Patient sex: M
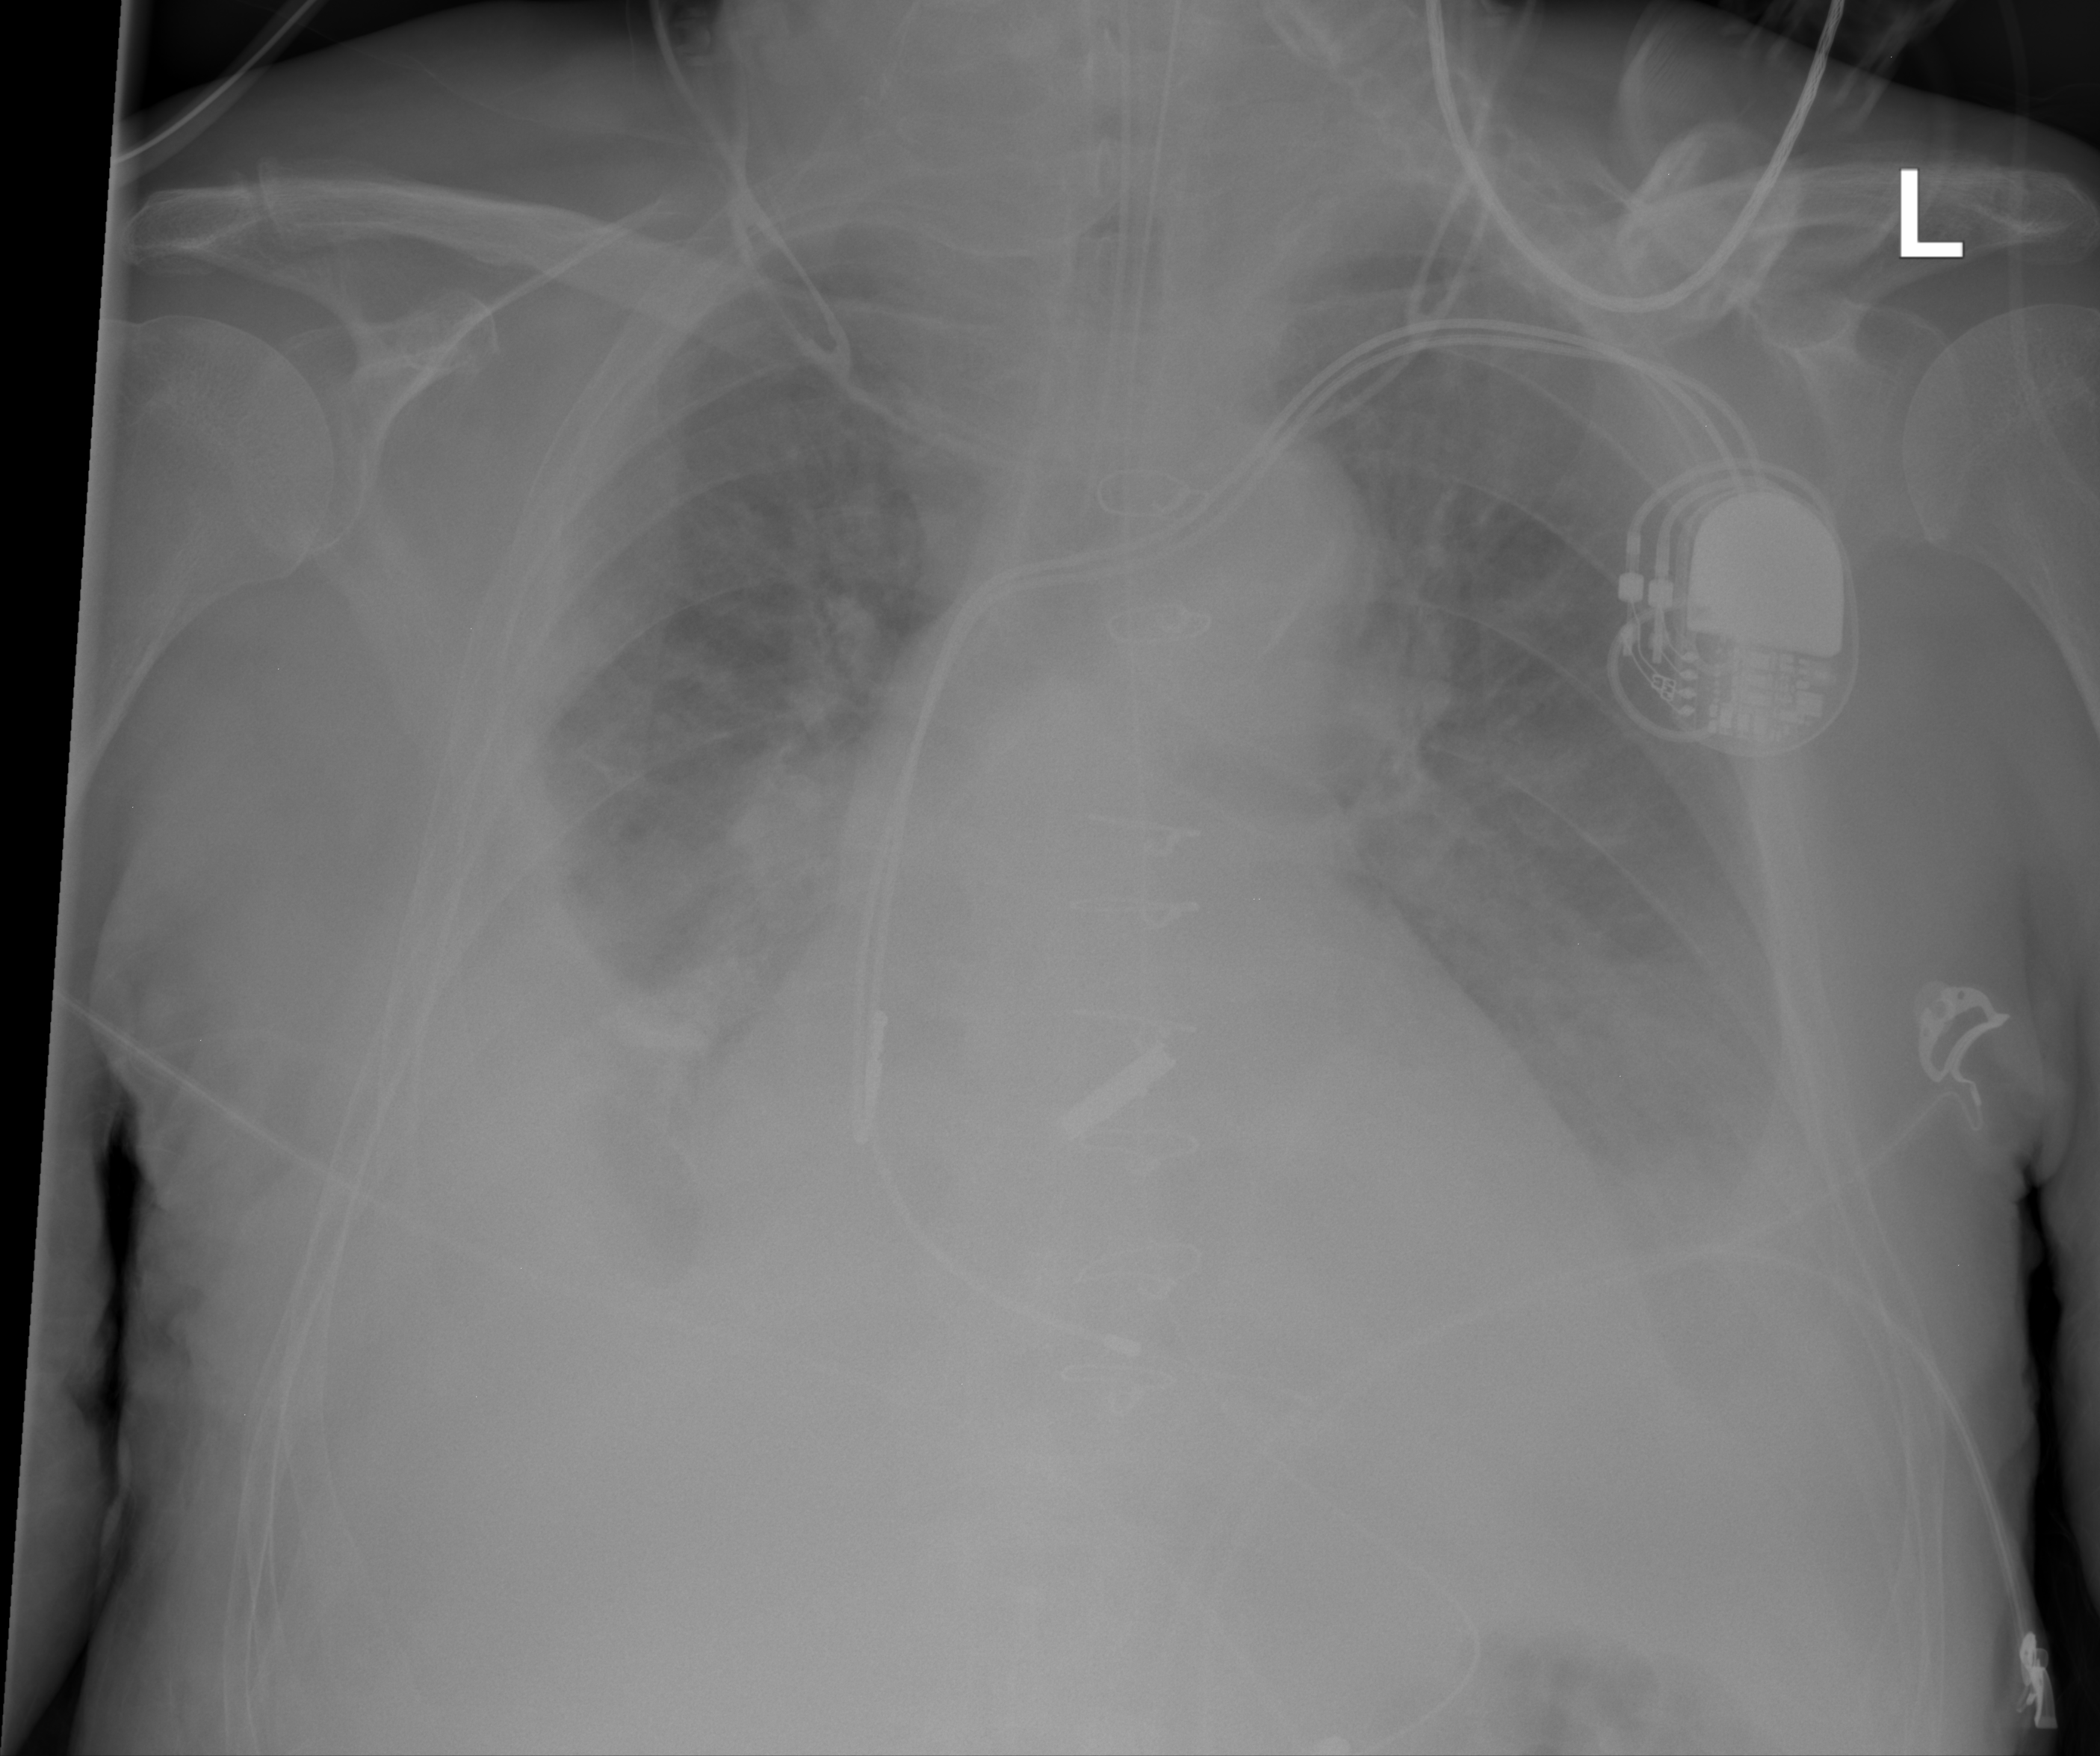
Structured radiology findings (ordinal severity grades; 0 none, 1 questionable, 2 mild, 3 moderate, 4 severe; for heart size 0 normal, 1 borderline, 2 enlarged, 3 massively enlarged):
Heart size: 2
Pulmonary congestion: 2
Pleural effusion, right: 3
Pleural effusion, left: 3
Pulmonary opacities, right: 0
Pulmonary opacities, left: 0
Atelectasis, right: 3
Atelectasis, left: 3